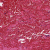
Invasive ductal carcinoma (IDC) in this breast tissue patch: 0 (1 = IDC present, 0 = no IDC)